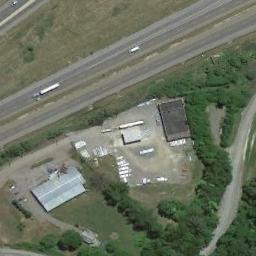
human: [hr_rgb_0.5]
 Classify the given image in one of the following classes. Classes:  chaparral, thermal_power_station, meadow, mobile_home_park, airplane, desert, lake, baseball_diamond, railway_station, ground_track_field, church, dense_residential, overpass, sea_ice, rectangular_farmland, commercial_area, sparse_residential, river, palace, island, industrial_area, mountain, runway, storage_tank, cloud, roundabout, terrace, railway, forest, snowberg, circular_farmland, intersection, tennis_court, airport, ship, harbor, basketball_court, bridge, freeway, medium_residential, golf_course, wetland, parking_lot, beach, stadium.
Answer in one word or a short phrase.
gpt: freeway